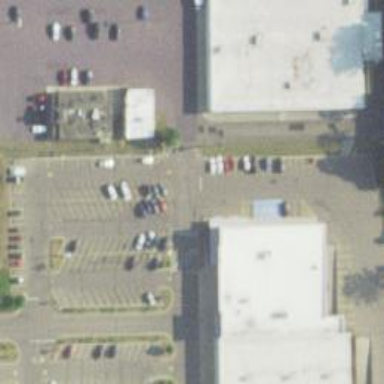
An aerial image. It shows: Supermarket.